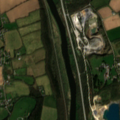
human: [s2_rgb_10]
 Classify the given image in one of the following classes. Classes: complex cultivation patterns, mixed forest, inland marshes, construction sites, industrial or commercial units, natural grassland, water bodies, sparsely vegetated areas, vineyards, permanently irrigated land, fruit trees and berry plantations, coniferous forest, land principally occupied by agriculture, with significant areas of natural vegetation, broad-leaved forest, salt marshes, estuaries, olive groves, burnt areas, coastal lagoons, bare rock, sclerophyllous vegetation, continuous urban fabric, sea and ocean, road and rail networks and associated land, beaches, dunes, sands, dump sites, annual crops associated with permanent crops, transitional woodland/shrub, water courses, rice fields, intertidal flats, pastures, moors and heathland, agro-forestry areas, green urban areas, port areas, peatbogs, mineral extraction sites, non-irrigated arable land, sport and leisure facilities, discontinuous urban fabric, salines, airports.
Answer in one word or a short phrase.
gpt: non-irrigated arable land, pastures, inland marshes